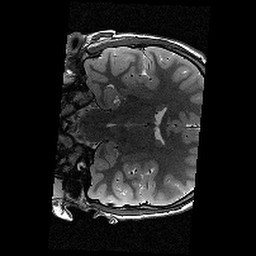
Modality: T2w
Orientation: coronal
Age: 13
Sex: female
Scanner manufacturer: siemens
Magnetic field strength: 3 T
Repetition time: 9.23 s
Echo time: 0.067 s